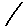
Label: line